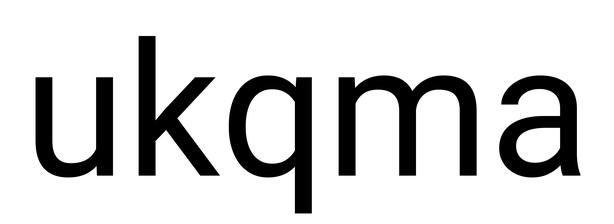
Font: Roboto_Regular